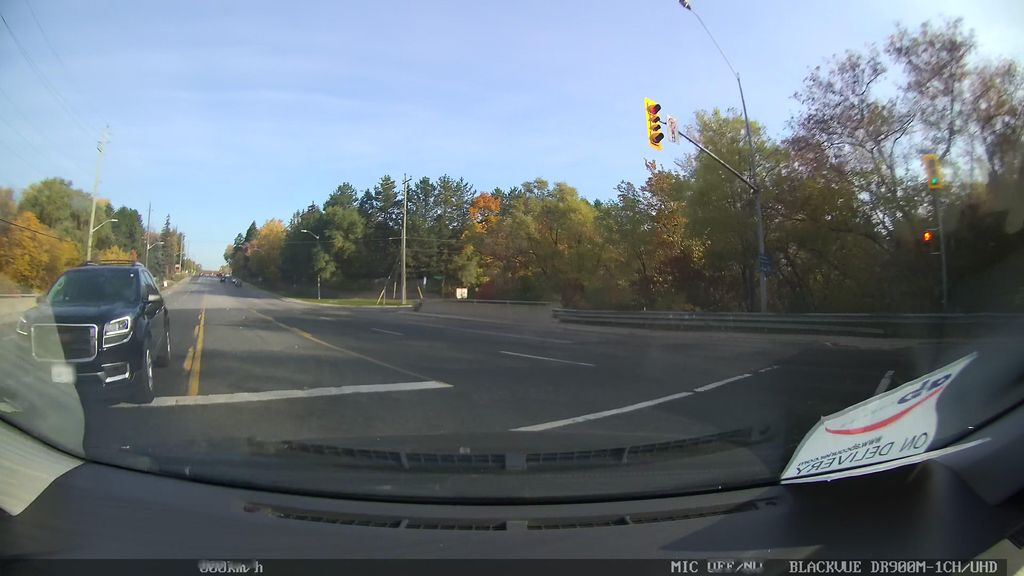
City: toronto